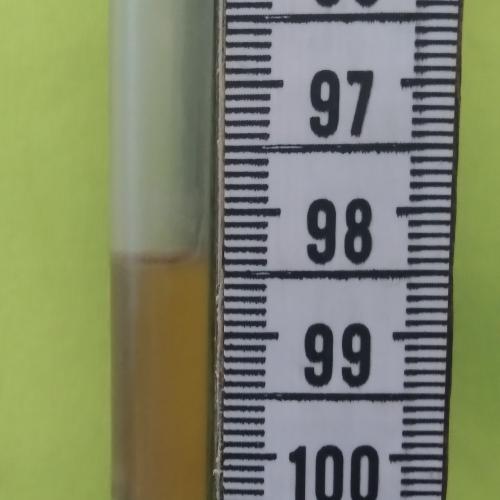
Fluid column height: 98.4 cm